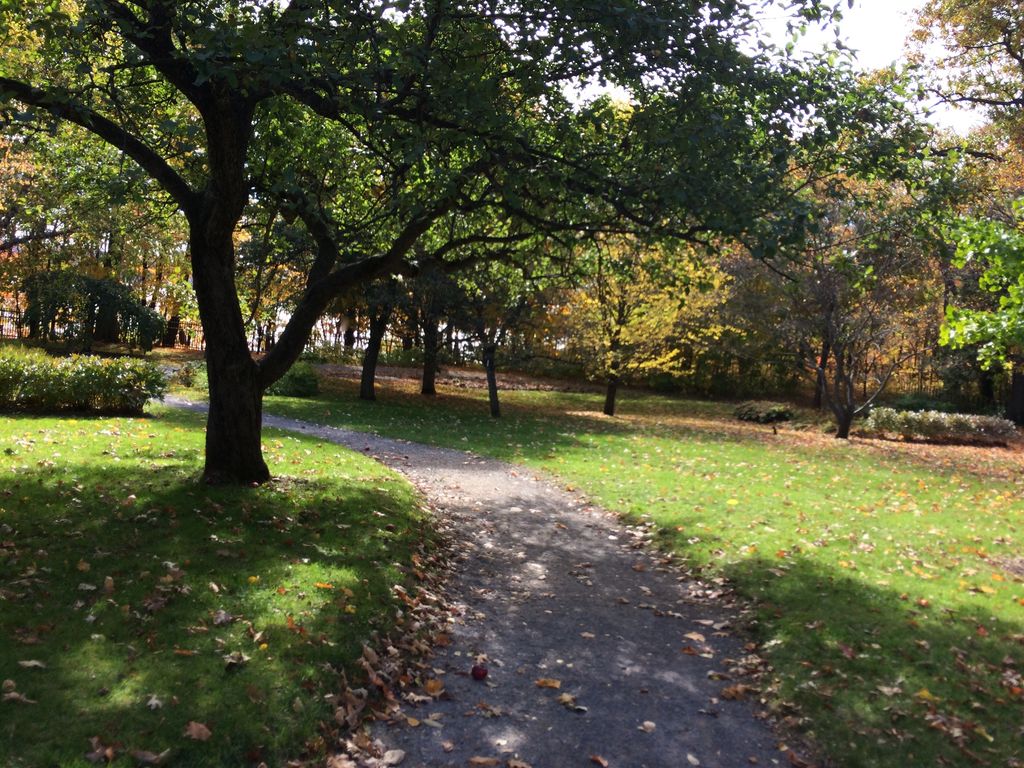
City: quebec_city